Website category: auto
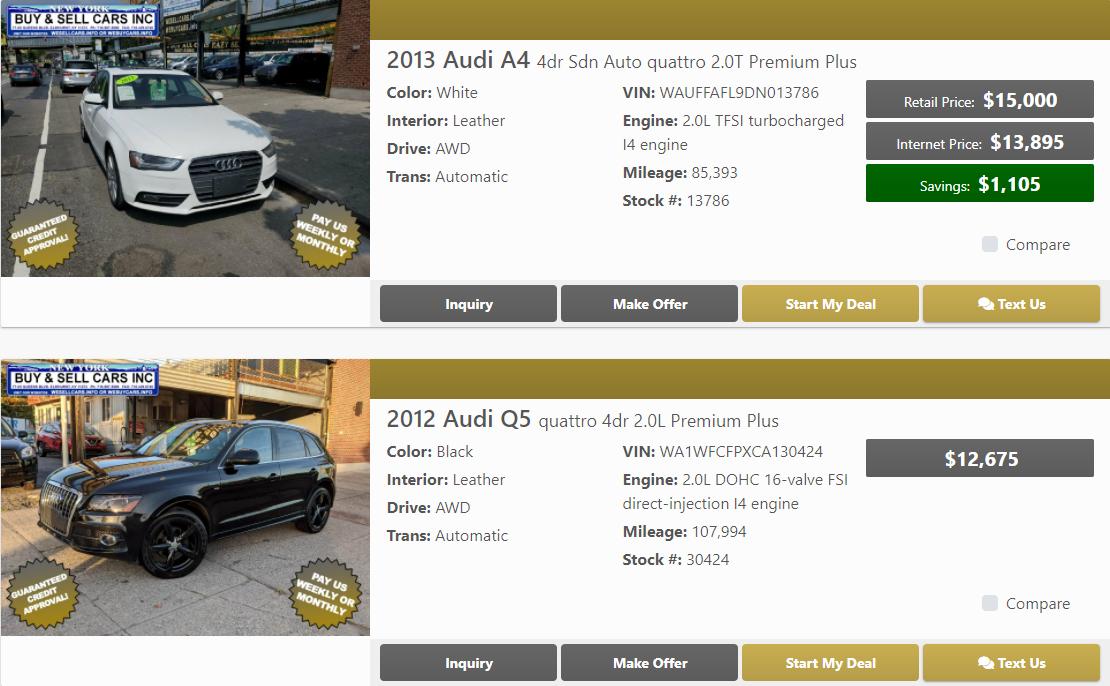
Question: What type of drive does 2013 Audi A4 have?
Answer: AWD

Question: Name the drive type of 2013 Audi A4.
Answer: AWD

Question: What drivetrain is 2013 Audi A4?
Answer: AWD

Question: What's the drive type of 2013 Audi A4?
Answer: AWD

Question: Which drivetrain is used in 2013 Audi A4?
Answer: AWD

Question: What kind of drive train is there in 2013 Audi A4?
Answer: AWD

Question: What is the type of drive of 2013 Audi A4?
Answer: AWD

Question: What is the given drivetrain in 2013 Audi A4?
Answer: AWD

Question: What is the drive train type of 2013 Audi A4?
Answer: AWD

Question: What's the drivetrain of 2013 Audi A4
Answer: AWD

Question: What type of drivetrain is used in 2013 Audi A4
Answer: AWD

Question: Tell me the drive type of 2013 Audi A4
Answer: AWD

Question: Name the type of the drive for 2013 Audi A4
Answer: AWD

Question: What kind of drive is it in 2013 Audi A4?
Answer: AWD

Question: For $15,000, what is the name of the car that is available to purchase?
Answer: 2013 Audi A4

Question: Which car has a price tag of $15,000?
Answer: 2013 Audi A4

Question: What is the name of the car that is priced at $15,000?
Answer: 2013 Audi A4

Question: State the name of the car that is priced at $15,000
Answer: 2013 Audi A4

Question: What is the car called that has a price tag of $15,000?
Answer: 2013 Audi A4

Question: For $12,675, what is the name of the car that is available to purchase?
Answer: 2012 Audi Q5

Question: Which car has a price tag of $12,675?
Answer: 2012 Audi Q5

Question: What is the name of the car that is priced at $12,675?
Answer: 2012 Audi Q5

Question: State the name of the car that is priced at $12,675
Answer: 2012 Audi Q5

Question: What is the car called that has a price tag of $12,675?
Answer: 2012 Audi Q5

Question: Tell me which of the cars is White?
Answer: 2013 Audi A4

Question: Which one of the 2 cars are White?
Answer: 2013 Audi A4

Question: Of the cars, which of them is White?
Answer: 2013 Audi A4

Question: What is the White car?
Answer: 2013 Audi A4

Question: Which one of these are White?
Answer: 2013 Audi A4

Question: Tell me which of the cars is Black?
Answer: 2012 Audi Q5

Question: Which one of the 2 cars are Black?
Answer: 2012 Audi Q5

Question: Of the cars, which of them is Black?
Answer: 2012 Audi Q5

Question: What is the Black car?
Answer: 2012 Audi Q5

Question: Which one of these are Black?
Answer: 2012 Audi Q5

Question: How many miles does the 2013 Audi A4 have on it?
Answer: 85,393

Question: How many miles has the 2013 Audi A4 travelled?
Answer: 85,393

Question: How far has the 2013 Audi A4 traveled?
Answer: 85,393

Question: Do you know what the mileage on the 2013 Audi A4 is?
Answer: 85,393

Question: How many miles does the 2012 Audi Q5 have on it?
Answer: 107,994

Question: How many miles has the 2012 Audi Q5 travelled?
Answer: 107,994

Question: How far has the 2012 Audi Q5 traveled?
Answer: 107,994

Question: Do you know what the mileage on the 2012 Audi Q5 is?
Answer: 107,994